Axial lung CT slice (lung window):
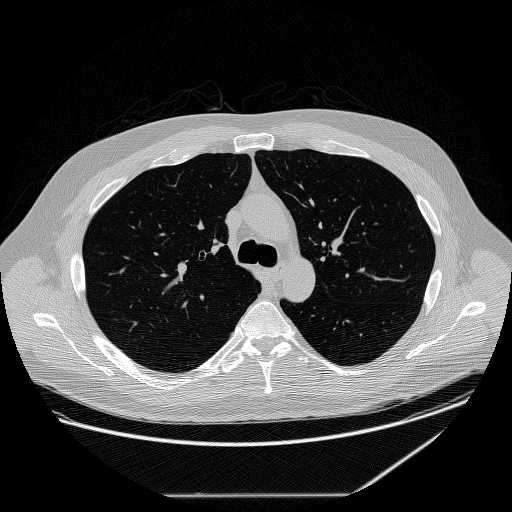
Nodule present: no